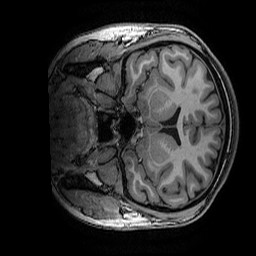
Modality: T1w
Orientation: coronal
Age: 19
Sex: female
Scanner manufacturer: ge
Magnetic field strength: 3 T
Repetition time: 0.007 s
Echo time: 0.00342 s